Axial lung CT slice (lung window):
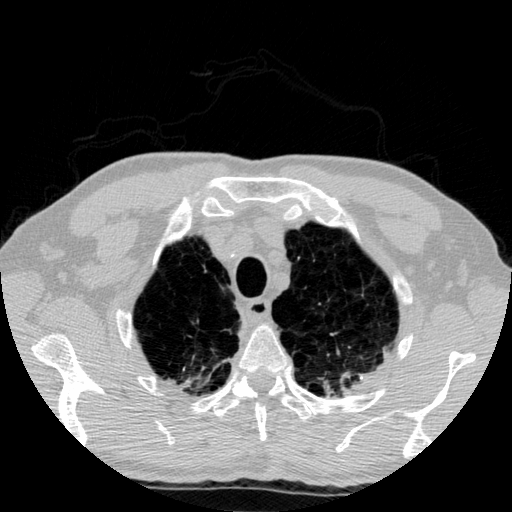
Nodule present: no